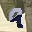
Label: 9